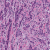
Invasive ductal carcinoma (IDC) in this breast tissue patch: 1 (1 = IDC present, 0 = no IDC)